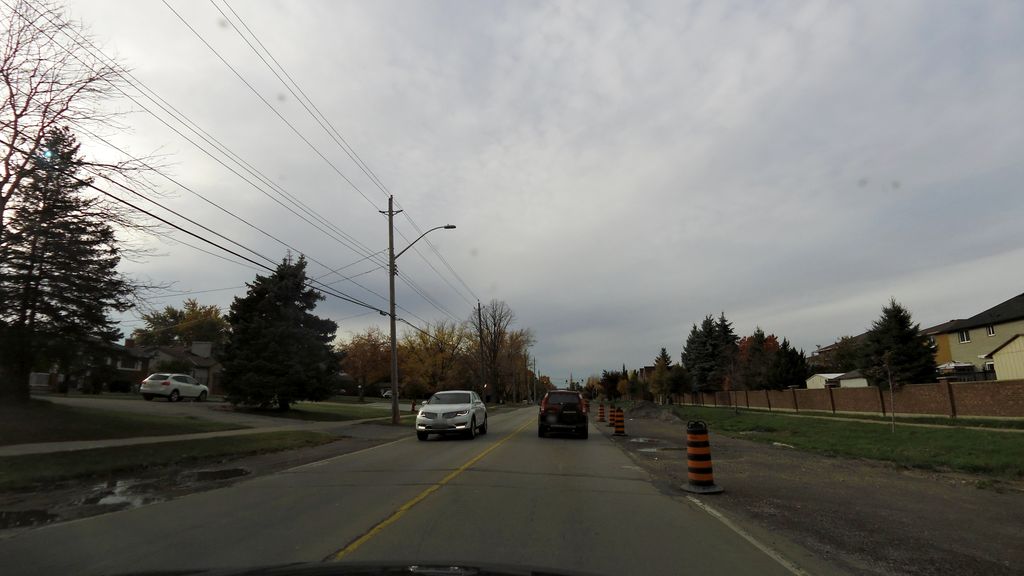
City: hamilton